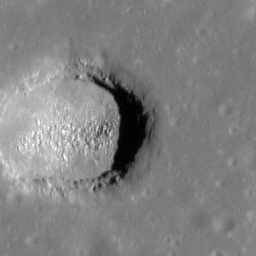
Pit: North Procellarum 1 Pit
Host crater: Oceanus Procellarum
Host type: mare
Lunar coordinates: latitude 35.41, longitude 314.36